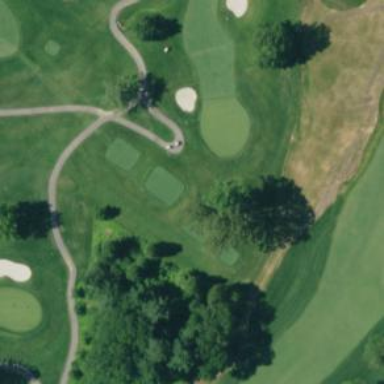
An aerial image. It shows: Service road designated as golf cart path.